Field crop: maize
Growth stage: 2
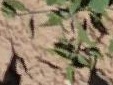
Species: atriplex